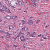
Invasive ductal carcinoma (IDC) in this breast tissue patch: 1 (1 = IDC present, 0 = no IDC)